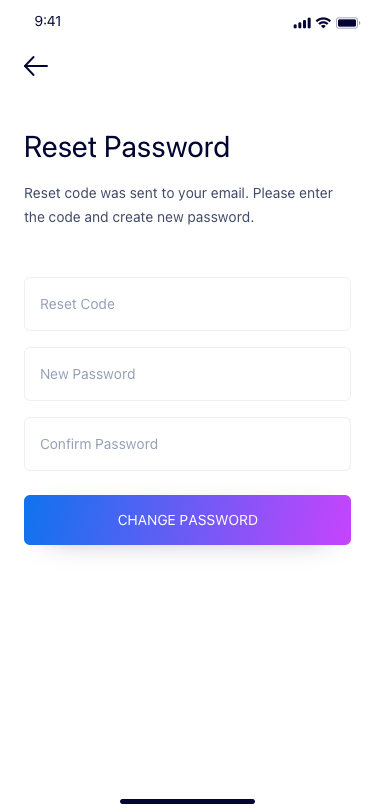
Text in this UI design:
Reset Password
Reset code was sent to your email. Please enter the code and create new password.